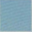
Piece: xx